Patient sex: F
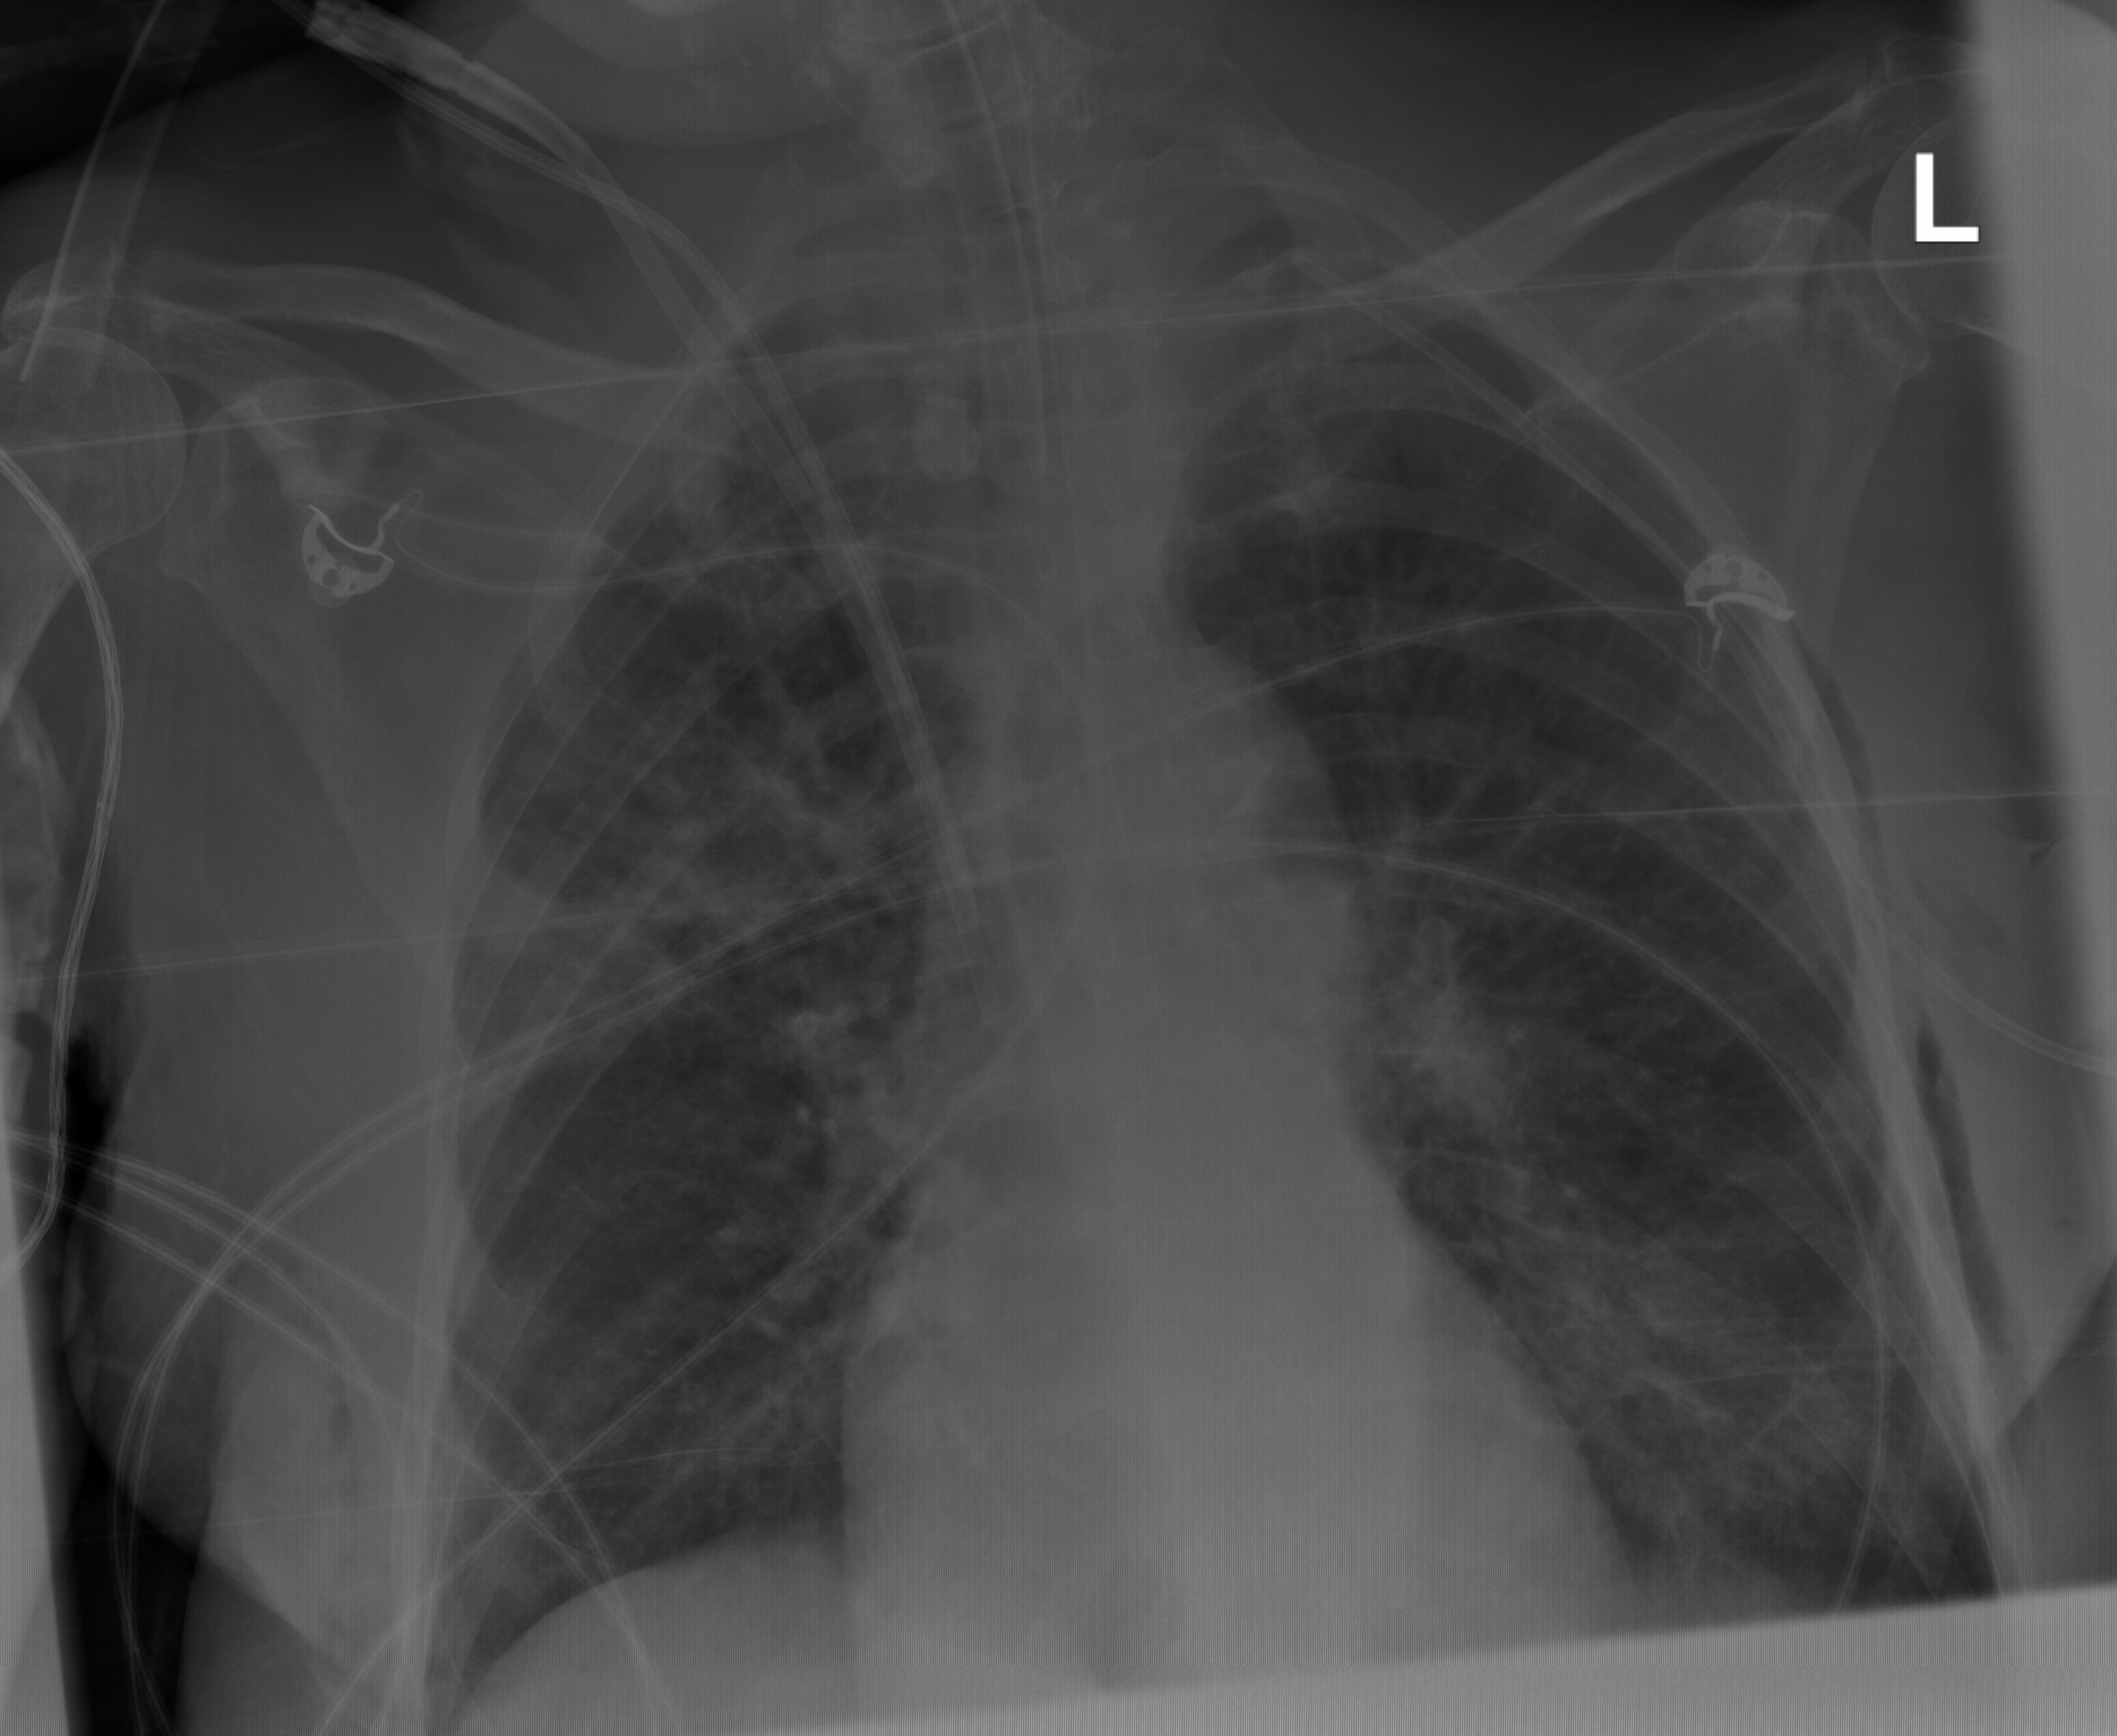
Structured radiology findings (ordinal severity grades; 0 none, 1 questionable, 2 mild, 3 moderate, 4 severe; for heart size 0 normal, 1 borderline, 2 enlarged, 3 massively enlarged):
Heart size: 0
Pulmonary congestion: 0
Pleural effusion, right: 0
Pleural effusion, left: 0
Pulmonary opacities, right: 2
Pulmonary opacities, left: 2
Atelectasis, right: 0
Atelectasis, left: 2